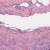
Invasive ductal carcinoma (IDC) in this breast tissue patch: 1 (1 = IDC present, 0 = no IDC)